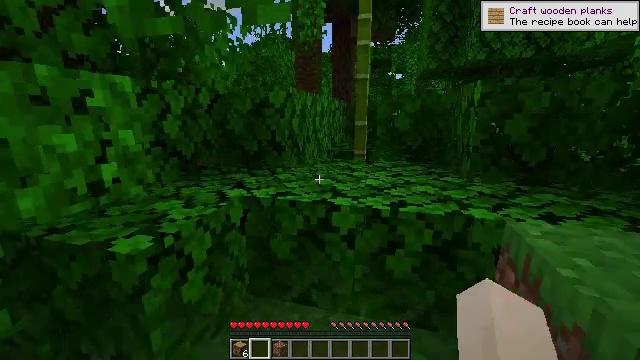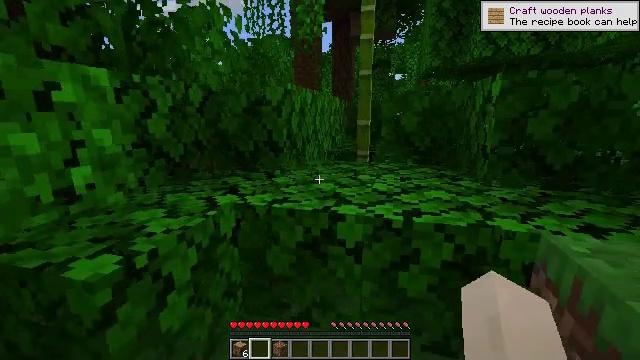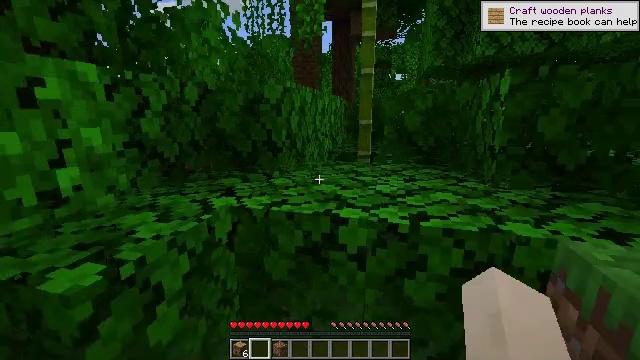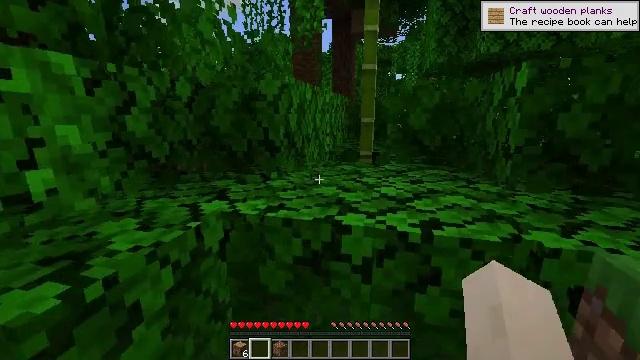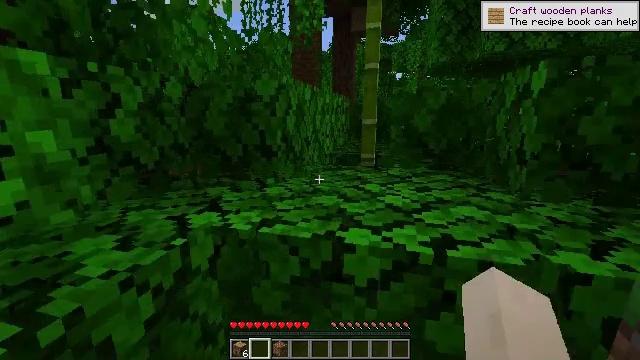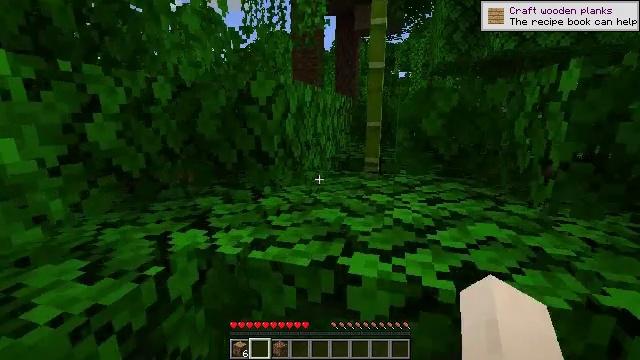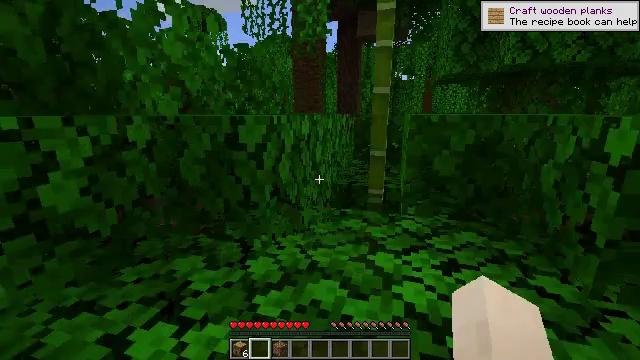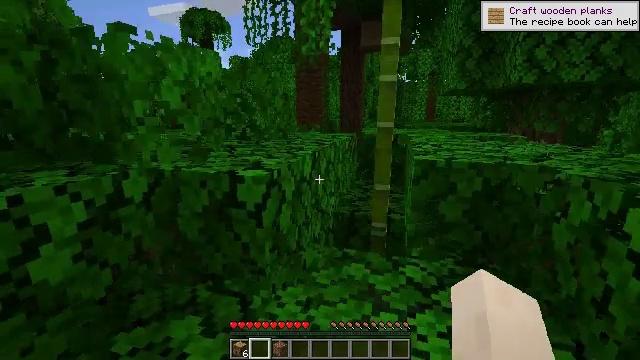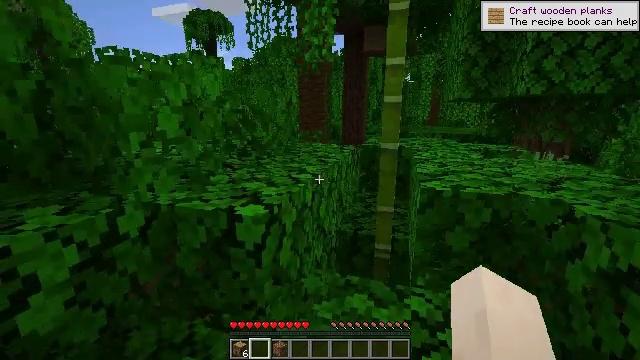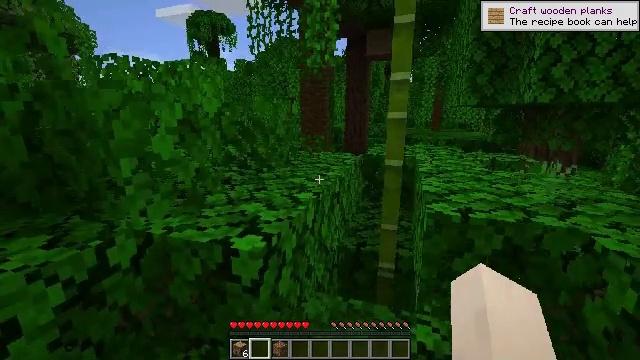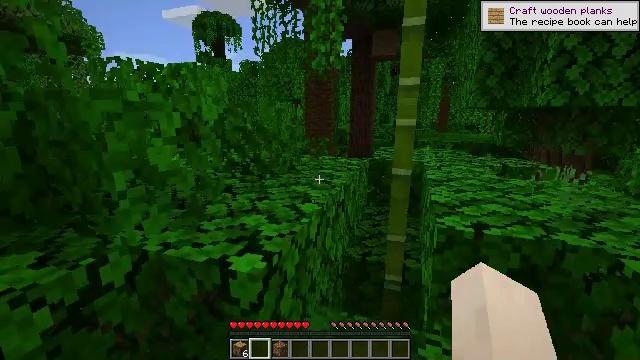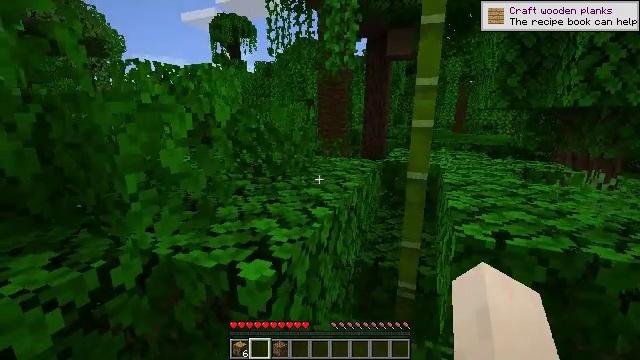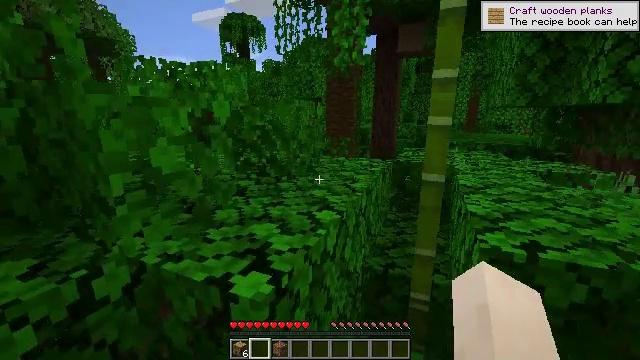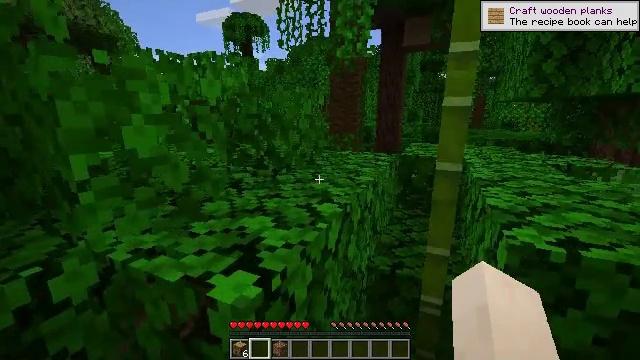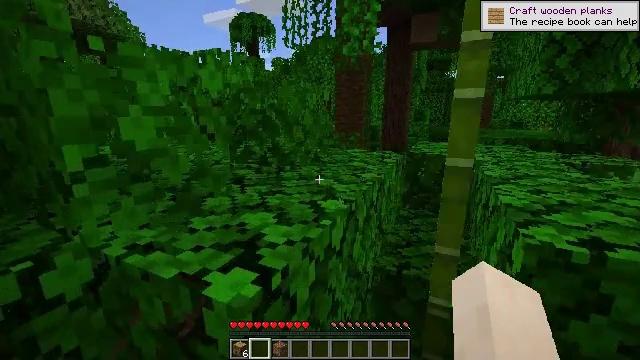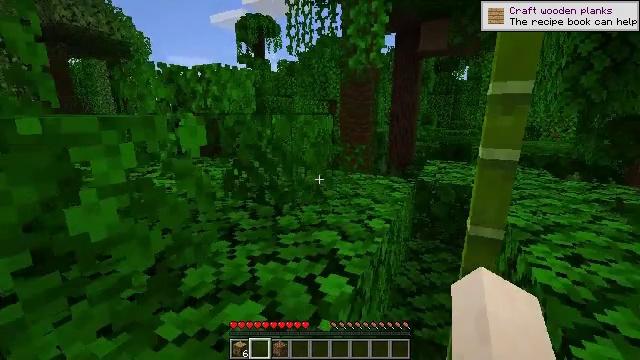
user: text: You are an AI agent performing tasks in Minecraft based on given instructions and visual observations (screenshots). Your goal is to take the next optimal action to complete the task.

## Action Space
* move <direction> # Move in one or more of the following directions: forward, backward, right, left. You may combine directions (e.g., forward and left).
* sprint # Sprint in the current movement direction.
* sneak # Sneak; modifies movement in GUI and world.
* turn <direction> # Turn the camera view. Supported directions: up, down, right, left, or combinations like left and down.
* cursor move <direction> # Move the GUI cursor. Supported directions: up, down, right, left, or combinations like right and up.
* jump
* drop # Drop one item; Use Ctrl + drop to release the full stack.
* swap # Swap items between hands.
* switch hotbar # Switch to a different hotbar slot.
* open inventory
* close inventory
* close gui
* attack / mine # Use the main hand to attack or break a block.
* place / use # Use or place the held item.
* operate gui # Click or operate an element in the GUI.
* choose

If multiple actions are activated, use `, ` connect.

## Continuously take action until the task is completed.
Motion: motion action
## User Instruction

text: Attack the jungle leaves to remove it.
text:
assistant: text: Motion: move forward
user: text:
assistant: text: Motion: move forward
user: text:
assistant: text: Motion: move forward
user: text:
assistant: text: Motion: move forward
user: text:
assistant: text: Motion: move forward
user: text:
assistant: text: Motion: move forward, jump
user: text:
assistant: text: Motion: move forward, jump
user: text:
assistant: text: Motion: move forward, jump
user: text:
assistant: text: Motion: move forward, jump
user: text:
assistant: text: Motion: move forward, turn left, jump
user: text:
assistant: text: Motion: move forward, turn left
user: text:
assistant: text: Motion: move forward, turn left
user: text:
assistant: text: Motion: move forward
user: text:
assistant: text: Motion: move forward, turn left, jump
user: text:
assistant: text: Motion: move forward, turn left, jump
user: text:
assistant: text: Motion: move forward, jump
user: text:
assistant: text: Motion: move forward, jump
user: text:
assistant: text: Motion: move forward, turn left
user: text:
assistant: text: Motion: move forward, turn left
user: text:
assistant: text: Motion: move forward, turn left
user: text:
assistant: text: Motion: move forward, turn left
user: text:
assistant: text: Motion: move forward, turn left
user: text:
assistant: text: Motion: move forward, turn left
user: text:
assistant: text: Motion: move forward, turn left
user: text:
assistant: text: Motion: move forward
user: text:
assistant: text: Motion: move forward
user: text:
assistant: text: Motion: move forward, jump
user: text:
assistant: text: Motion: move forward, turn left, jump
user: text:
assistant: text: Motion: move forward, jump
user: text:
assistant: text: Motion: move forward, jump